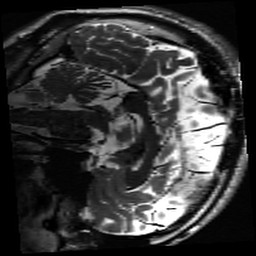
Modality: inplaneT2
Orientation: sagittal